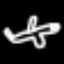
Label: airplane